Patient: sex F, age 73
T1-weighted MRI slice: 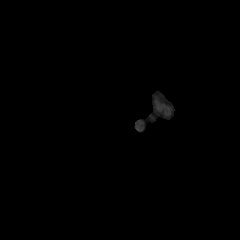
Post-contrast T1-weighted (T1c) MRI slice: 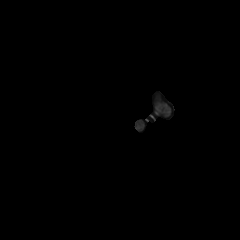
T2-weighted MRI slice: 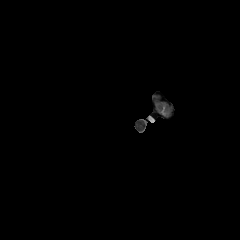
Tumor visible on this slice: no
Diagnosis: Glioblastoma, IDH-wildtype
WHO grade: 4